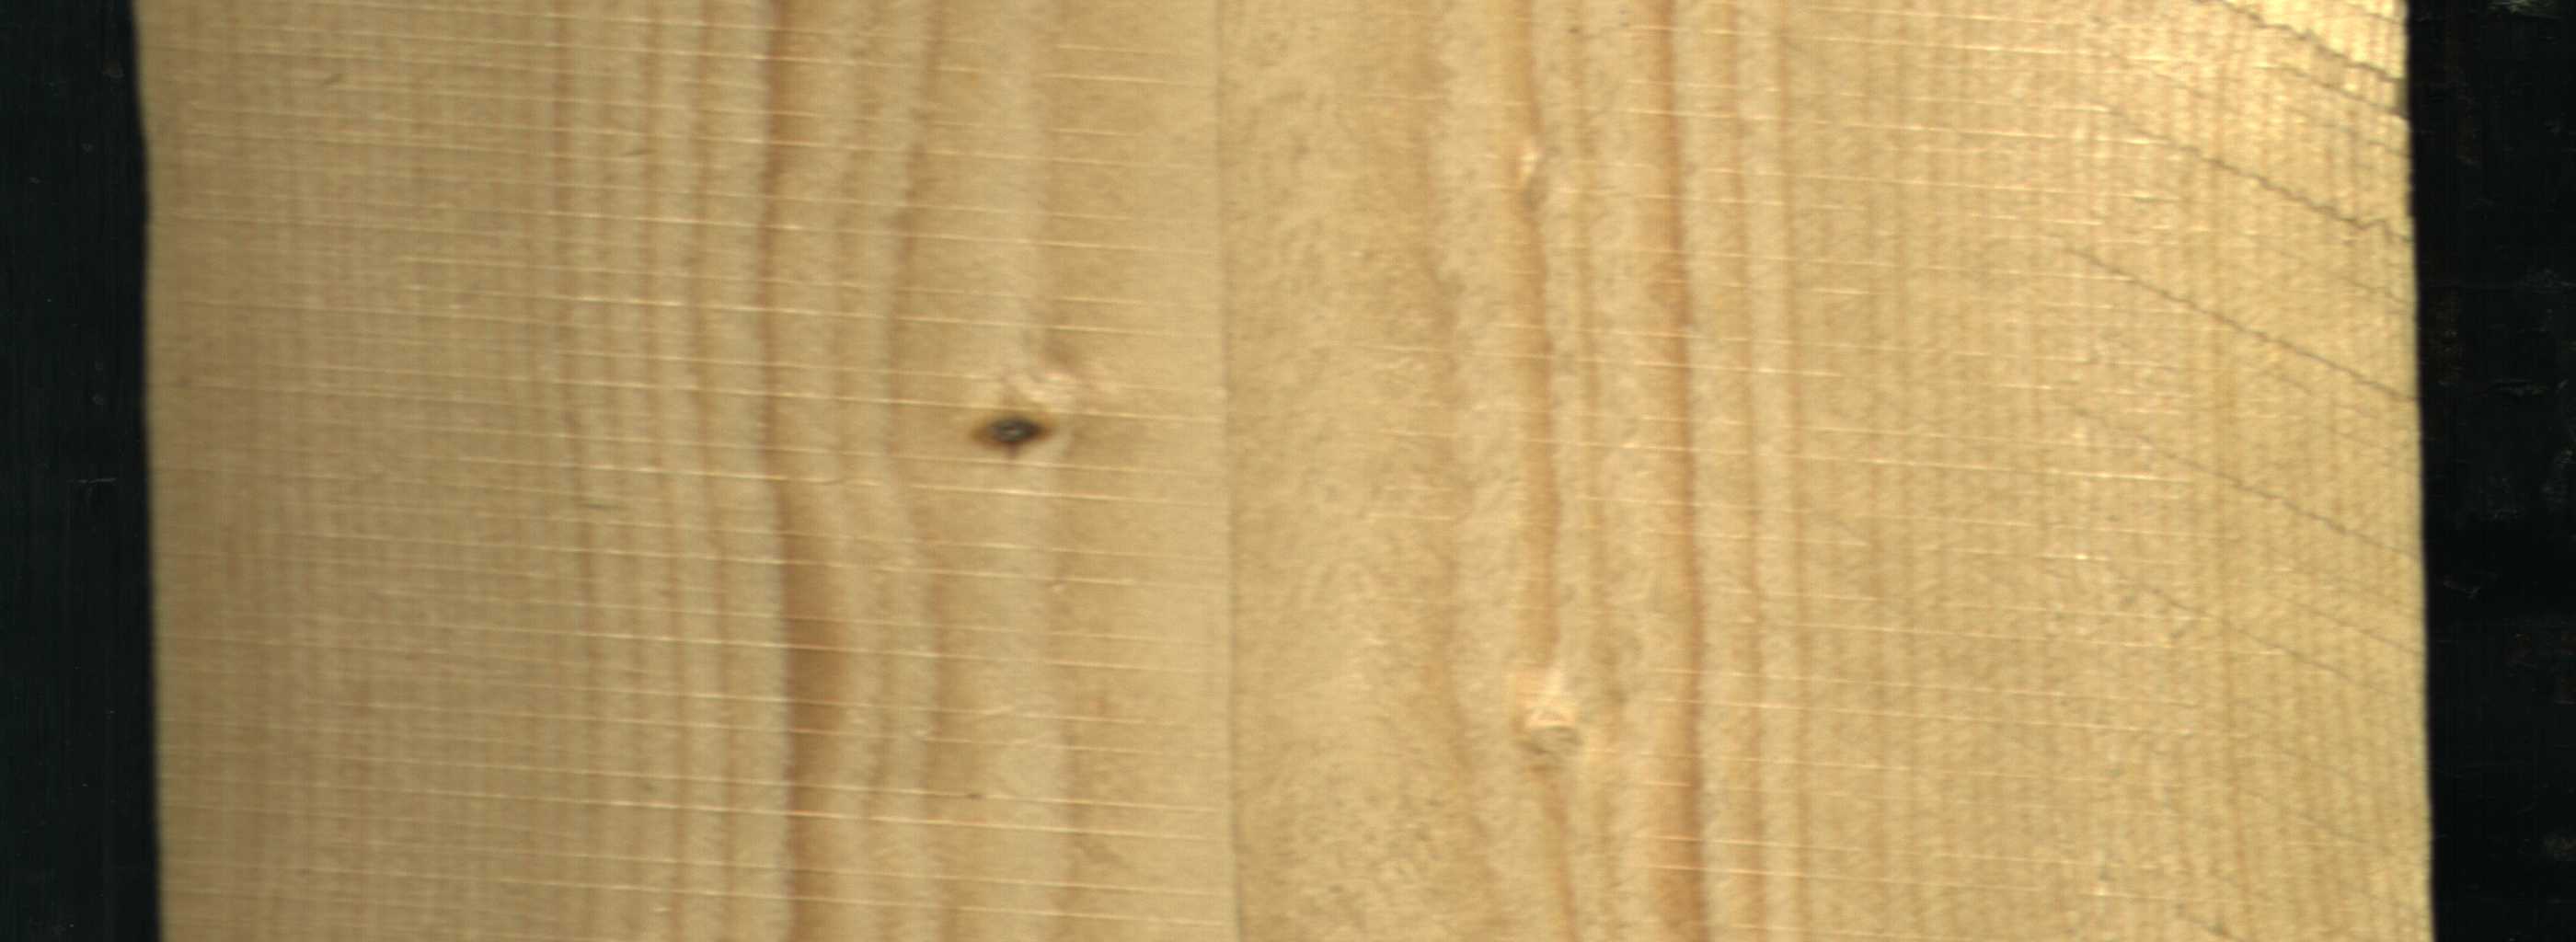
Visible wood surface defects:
Dead_Knot